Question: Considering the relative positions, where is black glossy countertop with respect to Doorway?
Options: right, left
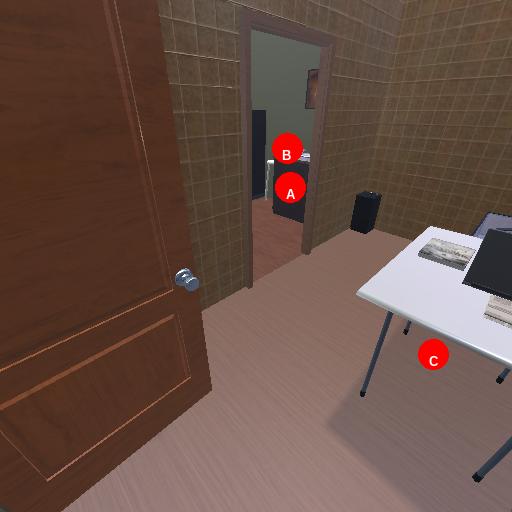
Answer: right